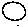
Label: circle